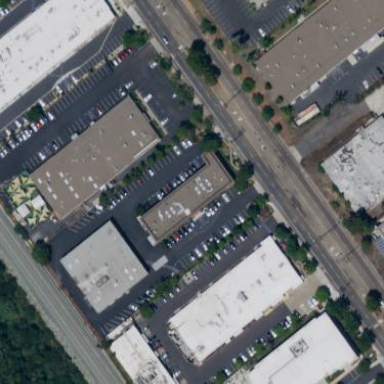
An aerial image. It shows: Industrial building.